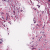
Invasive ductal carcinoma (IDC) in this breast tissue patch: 1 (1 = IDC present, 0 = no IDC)